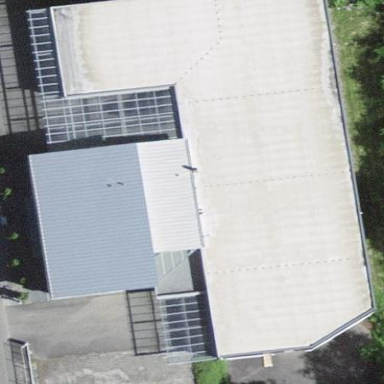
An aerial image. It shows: Industrial building.